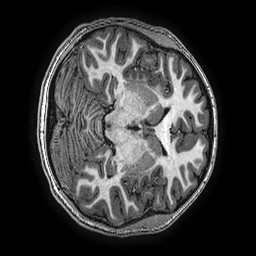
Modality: T1w
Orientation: axial
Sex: female
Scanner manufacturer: ge
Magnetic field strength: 3 T
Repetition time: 0.00766 s
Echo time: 0.003476 s